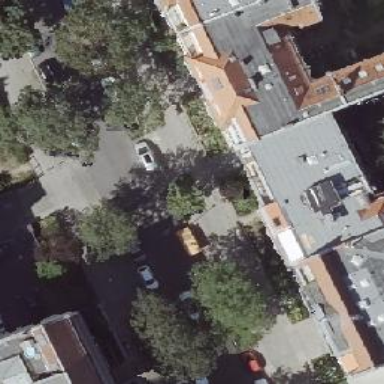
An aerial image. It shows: Building with apartments featuring unique double saltbox roof shape.